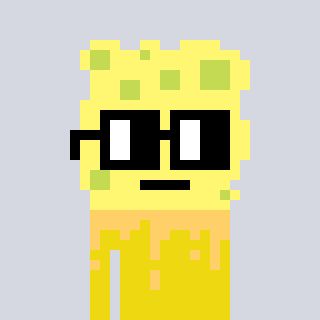
a pixel art character with square black glasses, a sponge-shaped head and a yellow-colored body on a cool background